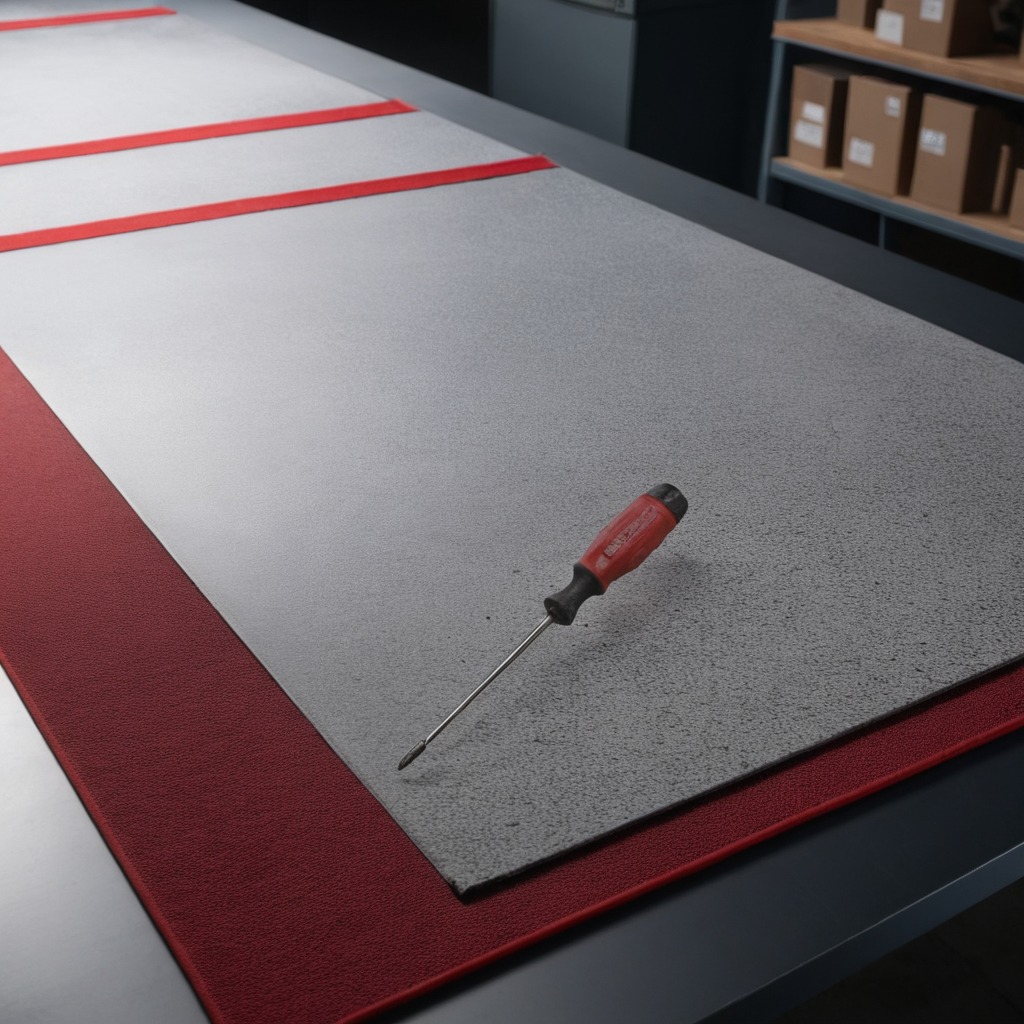
A screwdriver is lying on the tabletop.